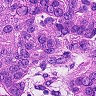
Metastatic tissue present: yes